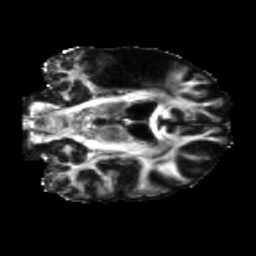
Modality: FA
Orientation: coronal
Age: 66
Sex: male
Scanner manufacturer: siemens
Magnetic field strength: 3 T
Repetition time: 5.25 s
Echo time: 0.08 s